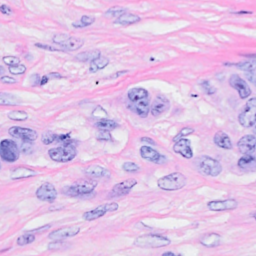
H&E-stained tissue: Breast